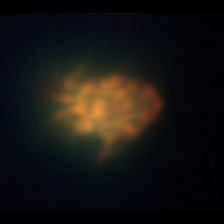
Taxon: Ciliates
Group: Other